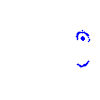
Particle: pion